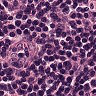
Metastatic tissue present: yes